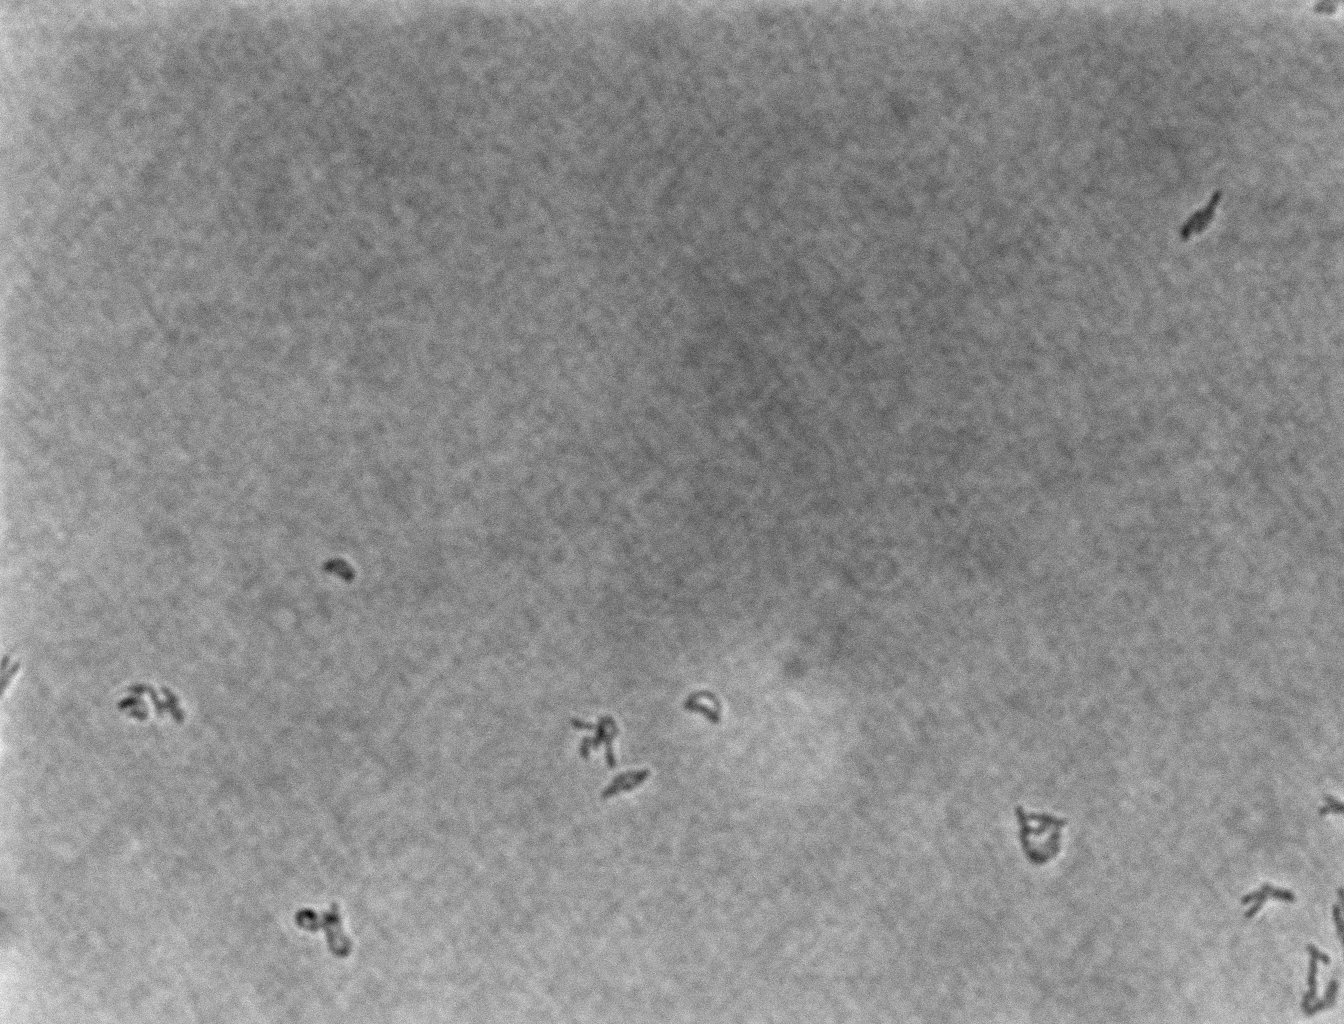
Brightfield microscopy, 60x objective, 3 h incubation